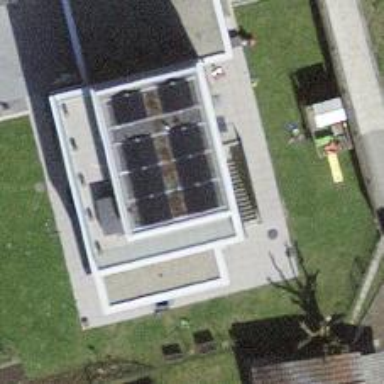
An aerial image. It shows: Solar power generator using photovoltaic panels.